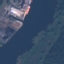
Land use / land cover class: River